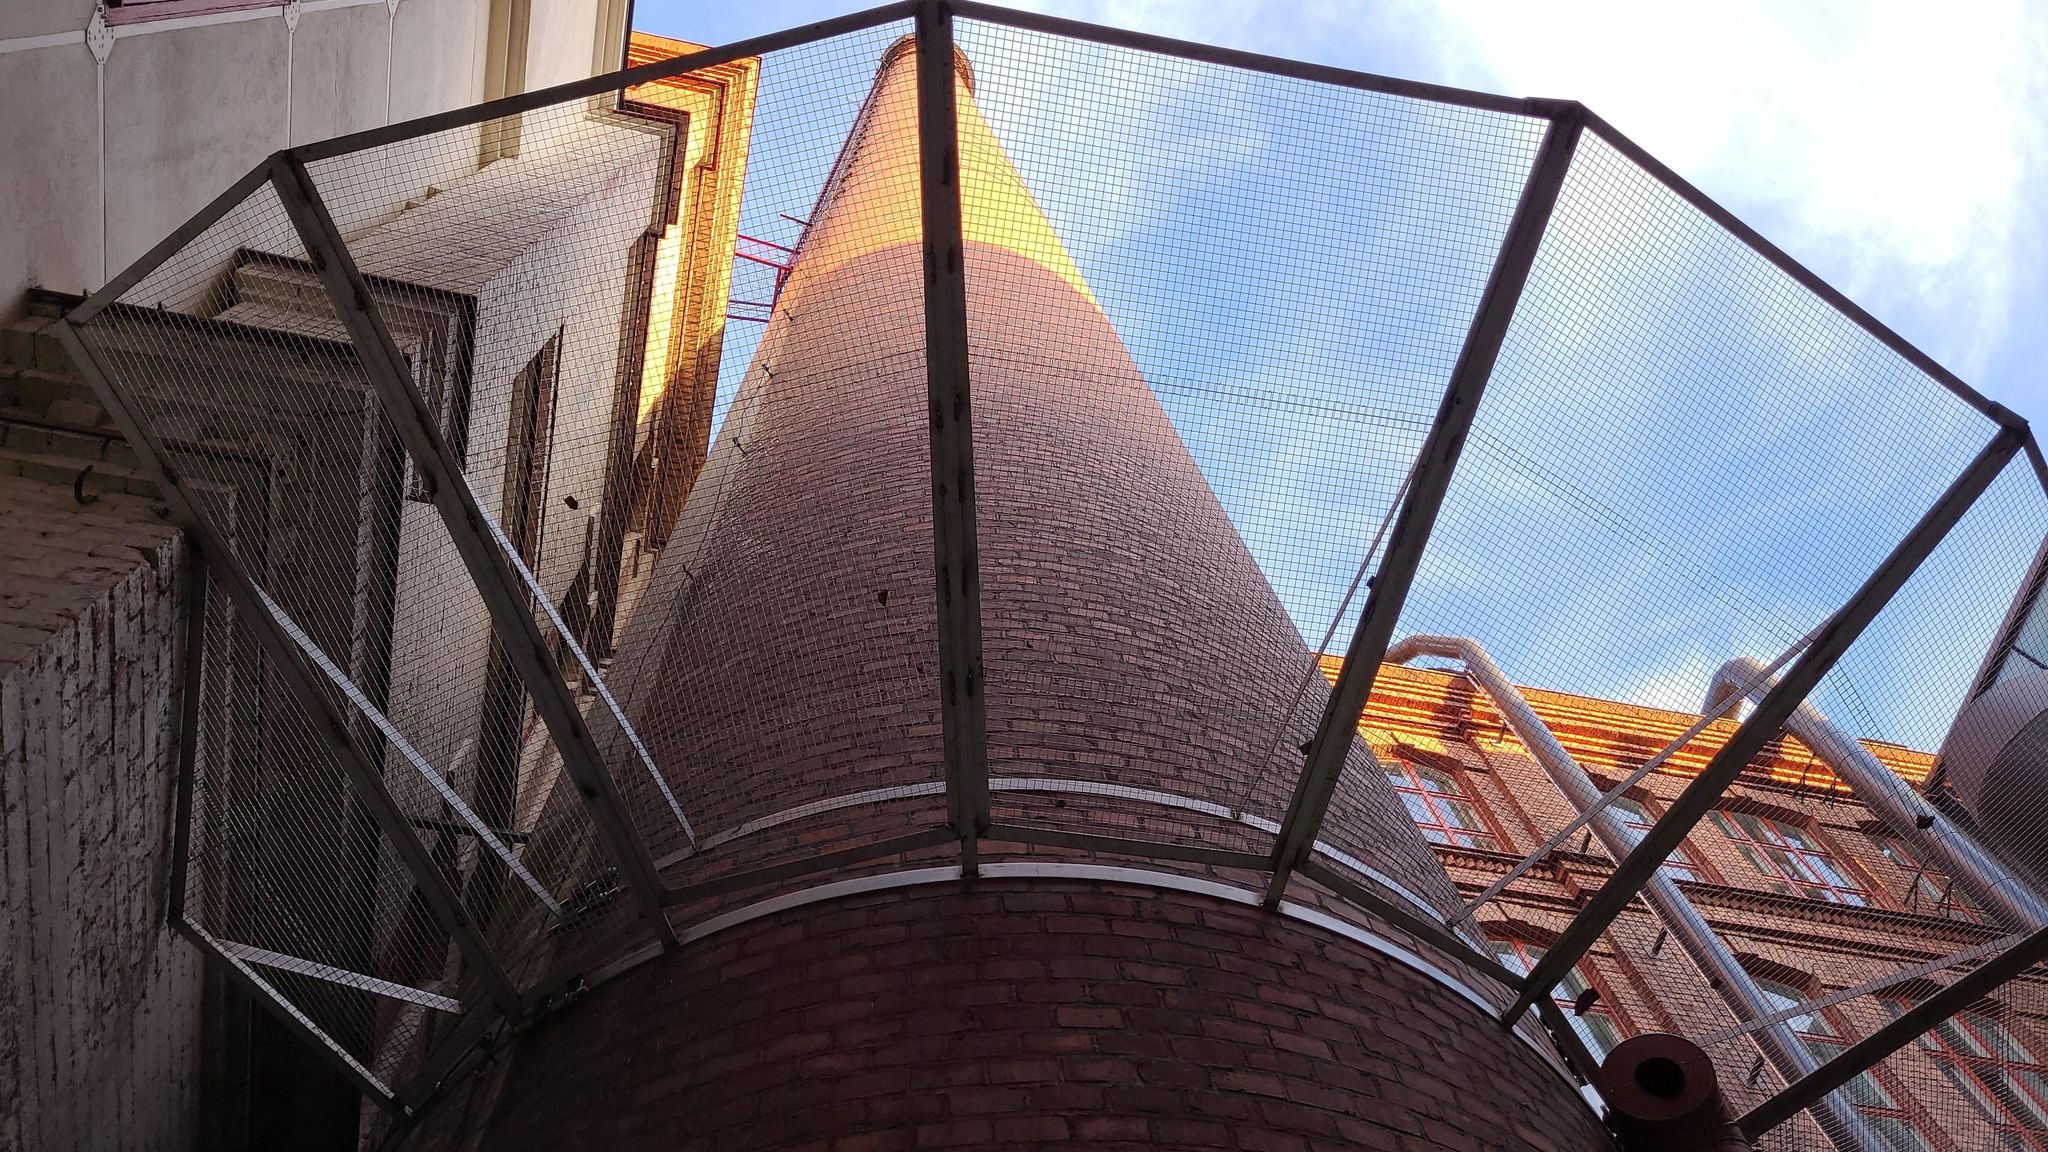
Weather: snowy
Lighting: day
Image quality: good
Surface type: walking surface
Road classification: steps, footway, corridor
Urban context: urban centre
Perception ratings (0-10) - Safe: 2.43, Lively: 4.46, Beautiful: 2.76, Boring: 3.06, Depressing: 6.84, Wealthy: 5.72